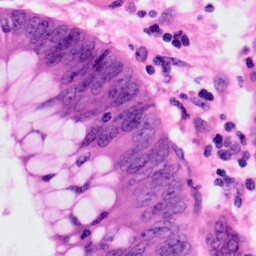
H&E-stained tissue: Colon